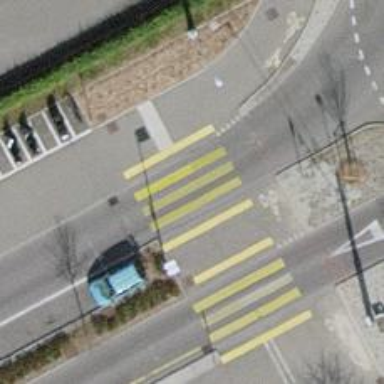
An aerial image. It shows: Zebra crossing for pedestrians.